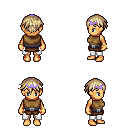
a pixel art fantasy rpg character, female body template, human, tanned skin, leather chest armor, white pants, white blonde short bangs hairstyle, purple tiara, bracelets, four views (front, back, left, right), 2x2 character sprite sheet, small pixel art, hard edges, no anti-aliasing